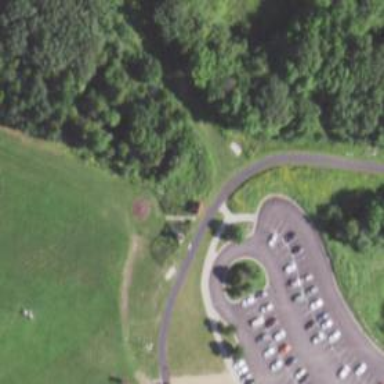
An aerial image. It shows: Disc golf tee area.